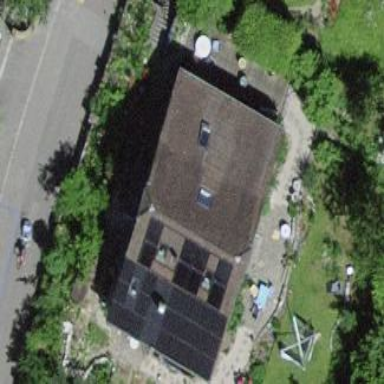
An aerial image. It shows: Gabled building with roof made of roof tiles. The roof is oriented across the building.